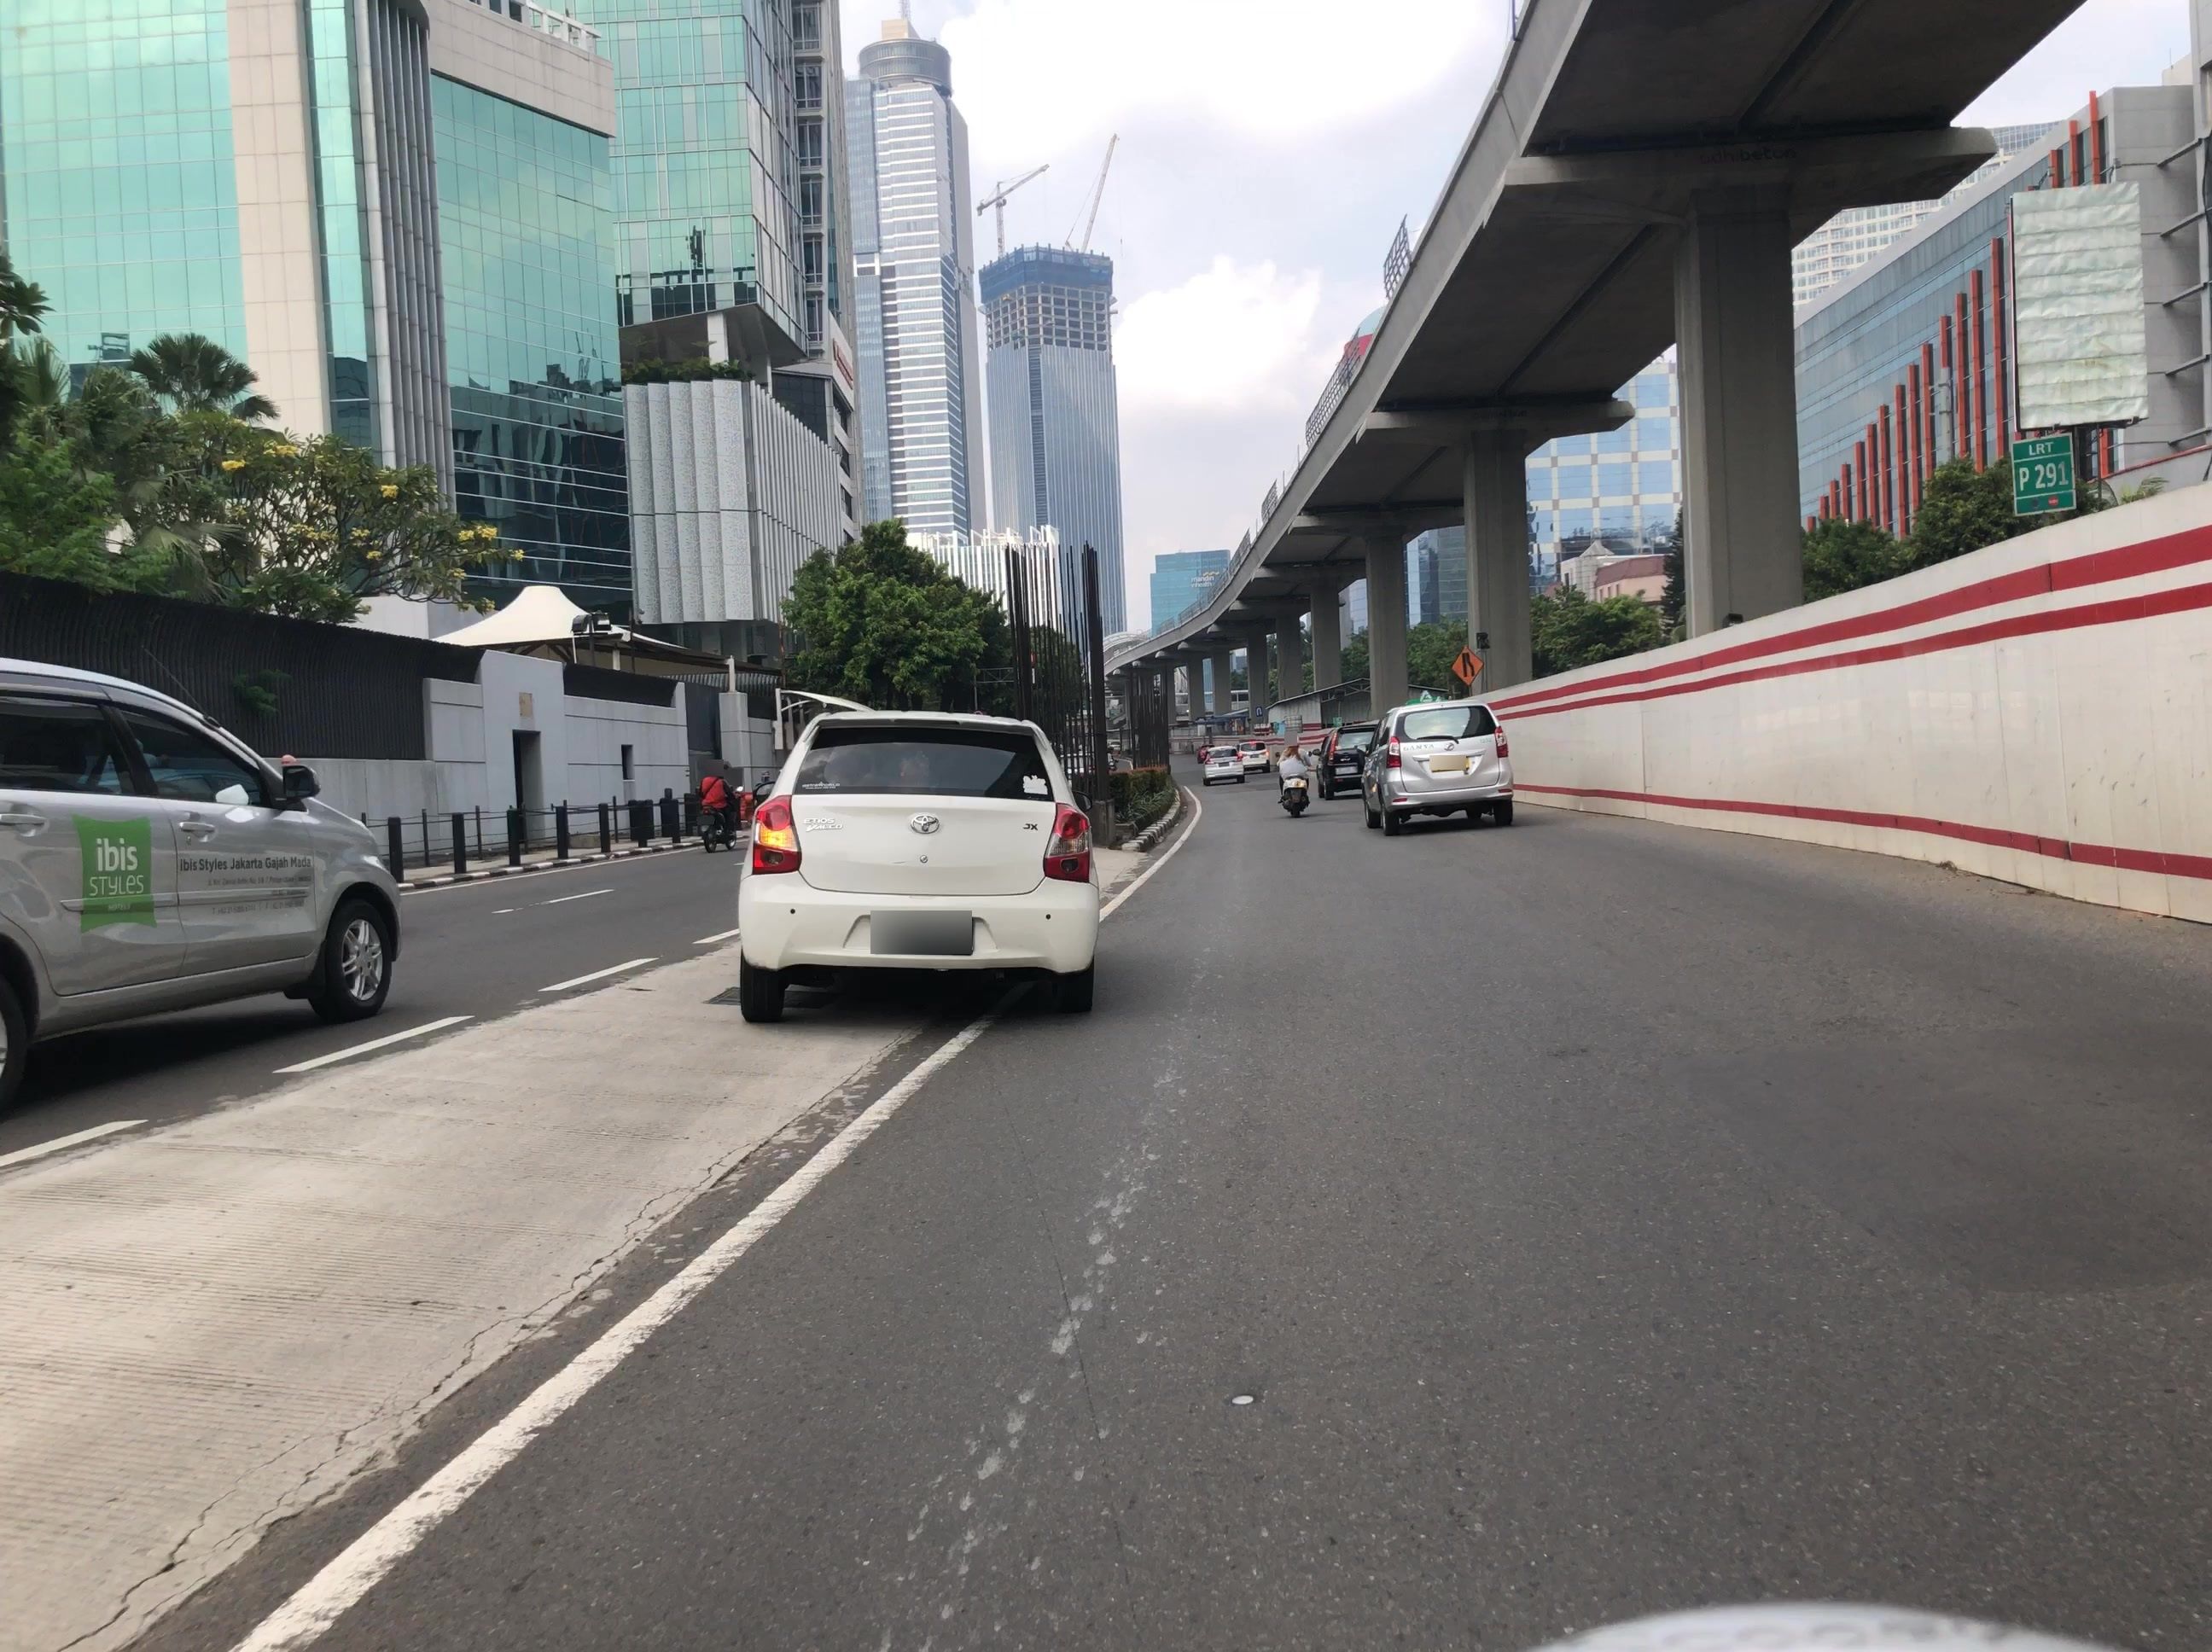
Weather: clear
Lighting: day
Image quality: good
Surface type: driving surface
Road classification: service
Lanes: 2
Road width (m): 7
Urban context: urban centre
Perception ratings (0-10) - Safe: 3.74, Lively: 6.29, Beautiful: 2.09, Boring: 6.3, Depressing: 4.35, Wealthy: 4.79